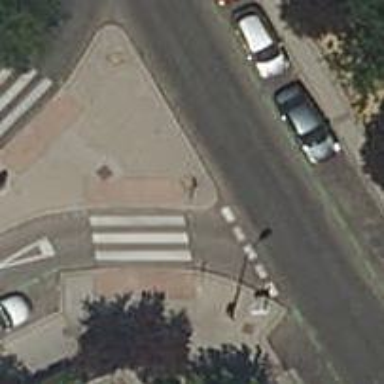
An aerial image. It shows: Uncontrolled crossing on the road.